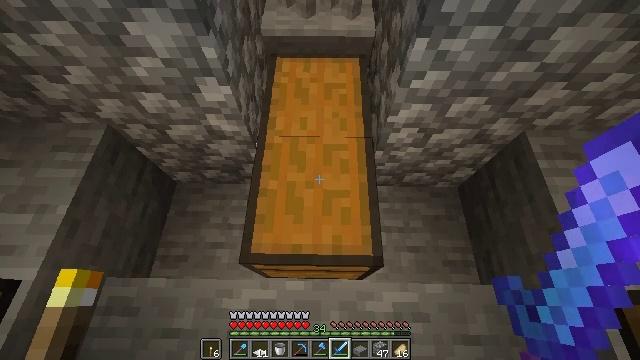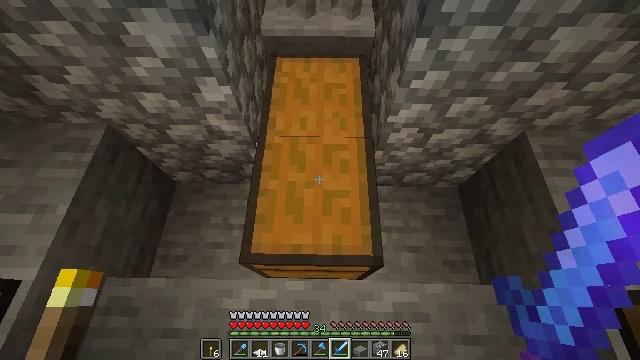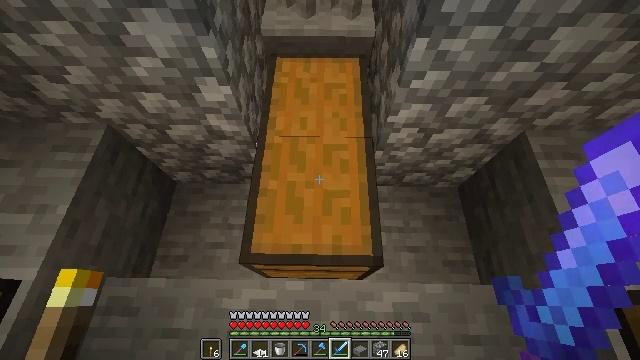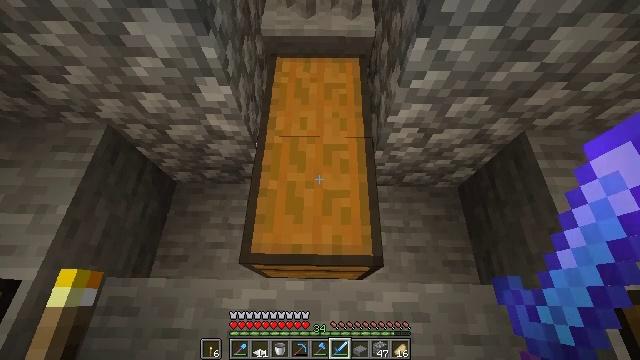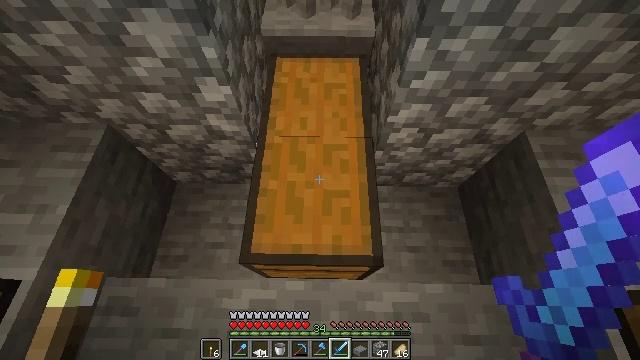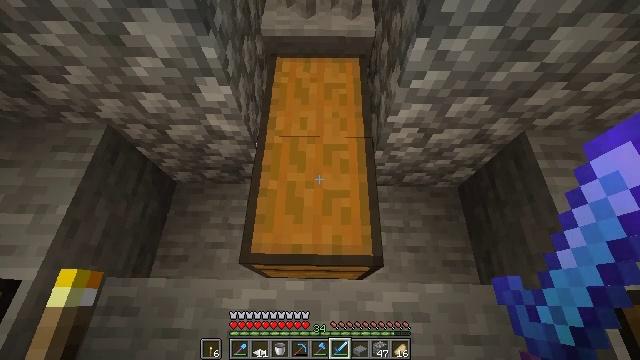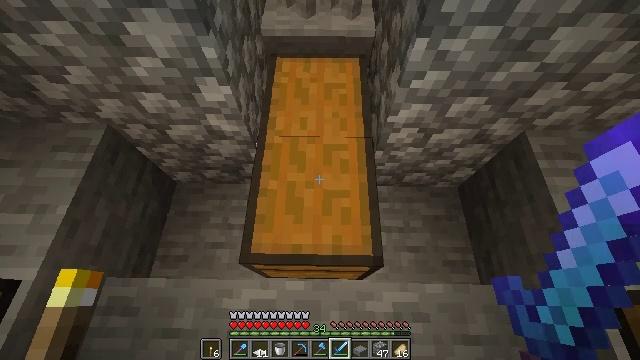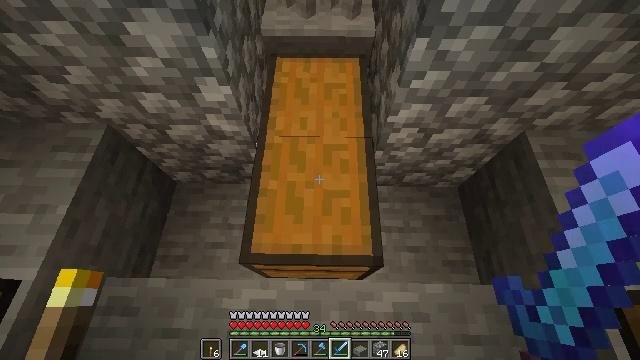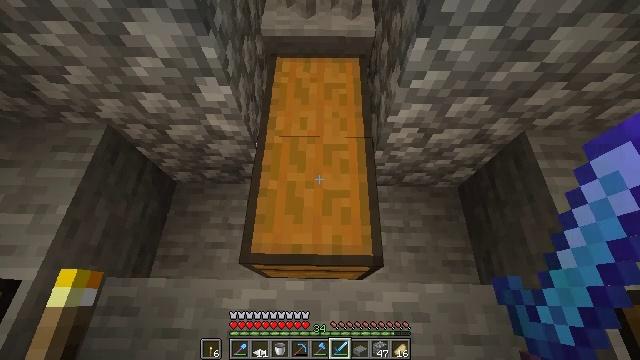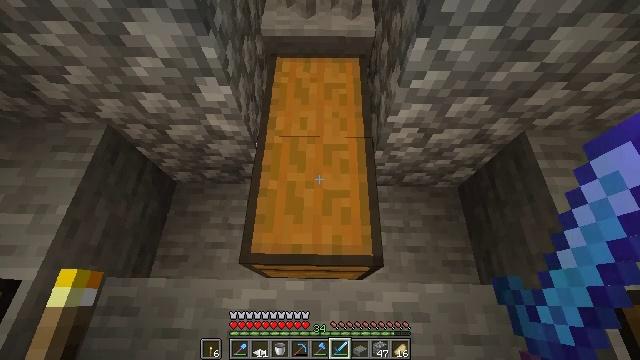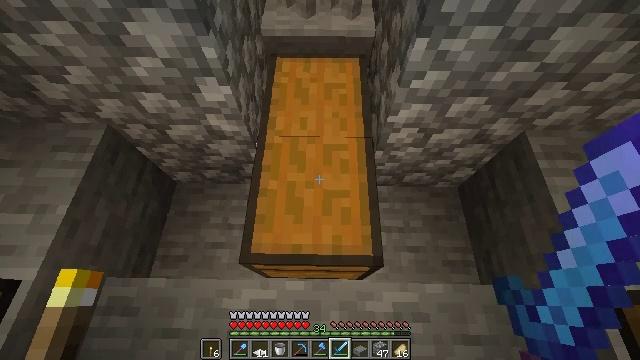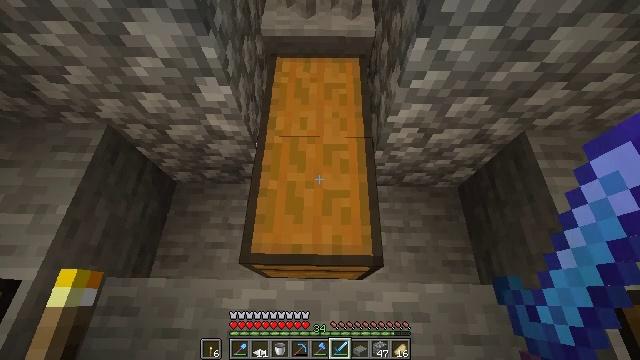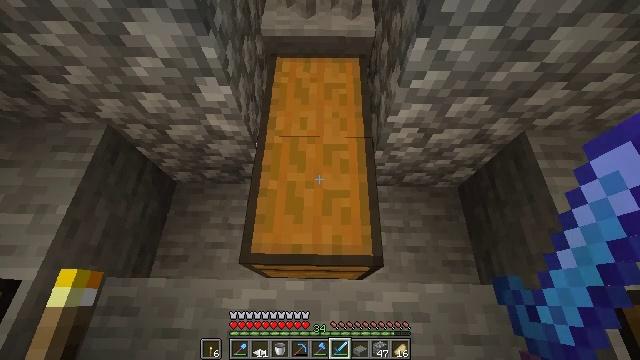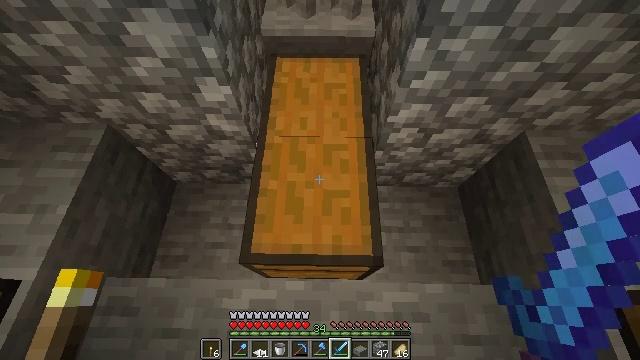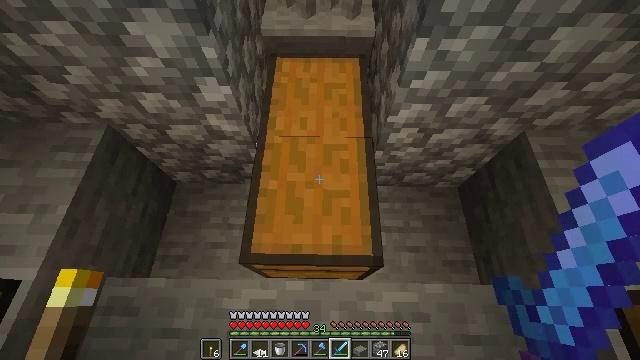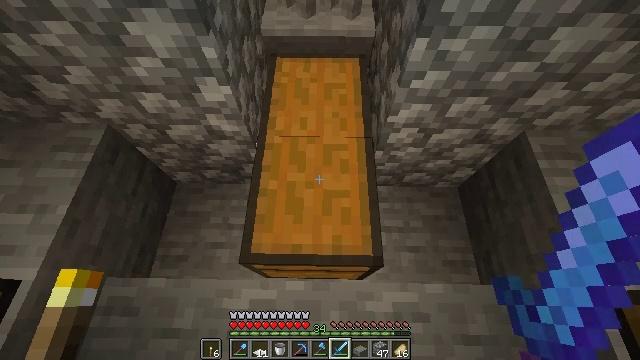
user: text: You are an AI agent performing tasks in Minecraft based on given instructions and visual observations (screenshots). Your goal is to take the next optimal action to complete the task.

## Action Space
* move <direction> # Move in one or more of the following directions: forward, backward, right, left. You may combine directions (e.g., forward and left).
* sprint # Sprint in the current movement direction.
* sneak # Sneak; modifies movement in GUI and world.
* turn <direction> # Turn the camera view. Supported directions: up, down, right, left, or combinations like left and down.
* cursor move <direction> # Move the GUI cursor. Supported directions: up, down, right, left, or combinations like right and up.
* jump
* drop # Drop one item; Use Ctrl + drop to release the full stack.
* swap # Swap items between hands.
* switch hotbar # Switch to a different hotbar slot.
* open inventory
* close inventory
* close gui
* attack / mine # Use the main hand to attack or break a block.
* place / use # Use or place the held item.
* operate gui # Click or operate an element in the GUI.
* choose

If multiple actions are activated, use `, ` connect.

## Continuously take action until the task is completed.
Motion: motion action
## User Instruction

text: Remove a diamond sword from the inventory.
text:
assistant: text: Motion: no_op
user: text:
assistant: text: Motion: no_op
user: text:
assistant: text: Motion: no_op
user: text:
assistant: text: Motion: no_op
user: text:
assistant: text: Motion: no_op
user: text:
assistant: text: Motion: no_op
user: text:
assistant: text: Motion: no_op
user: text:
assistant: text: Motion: no_op
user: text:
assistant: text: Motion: no_op
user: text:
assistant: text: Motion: no_op
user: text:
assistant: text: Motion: no_op
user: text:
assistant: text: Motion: no_op
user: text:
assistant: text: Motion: no_op
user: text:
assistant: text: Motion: no_op
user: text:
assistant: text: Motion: no_op
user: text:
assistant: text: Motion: no_op
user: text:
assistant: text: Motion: no_op
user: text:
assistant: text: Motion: no_op
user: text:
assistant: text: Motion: no_op
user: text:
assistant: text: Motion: no_op
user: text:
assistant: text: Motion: no_op
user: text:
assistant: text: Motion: no_op
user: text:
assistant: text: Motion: no_op
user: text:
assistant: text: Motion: no_op
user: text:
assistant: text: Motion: no_op
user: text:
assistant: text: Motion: no_op
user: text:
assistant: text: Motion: no_op
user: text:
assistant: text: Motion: no_op
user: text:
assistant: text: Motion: no_op
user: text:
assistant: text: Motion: no_op